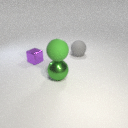
small purple metal cube in front of large gray rubber sphere